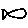
Label: fish